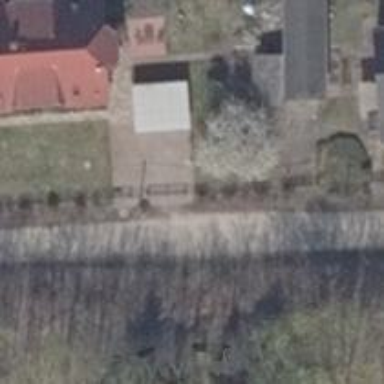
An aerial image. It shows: Residential road with compacted surface.